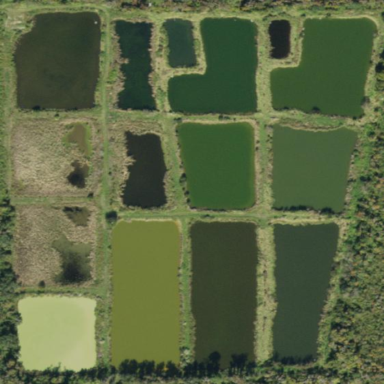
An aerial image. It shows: Area dedicated to aquaculture.